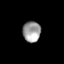
Tissue: lung
Cell type: Others
Senescence score: 0.2434
Nuclear area (px): 366
Mean DAPI intensity: 155.779